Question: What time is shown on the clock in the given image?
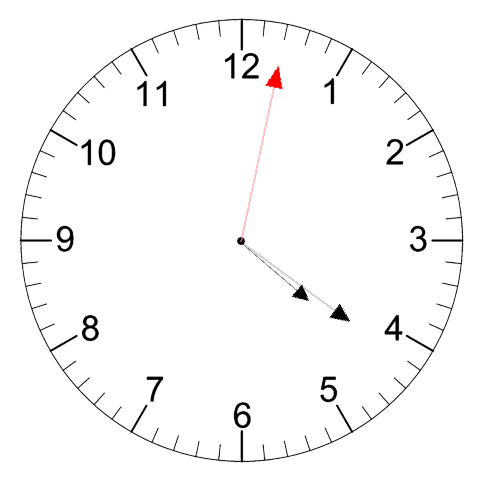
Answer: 04:21:02